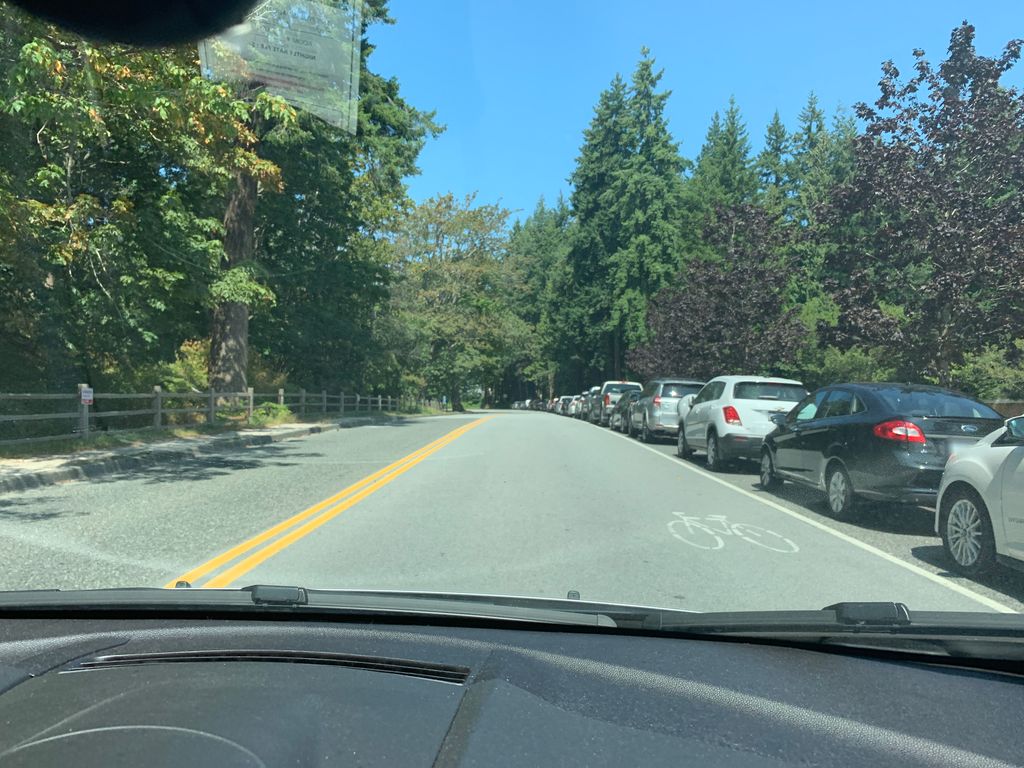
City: vancouver